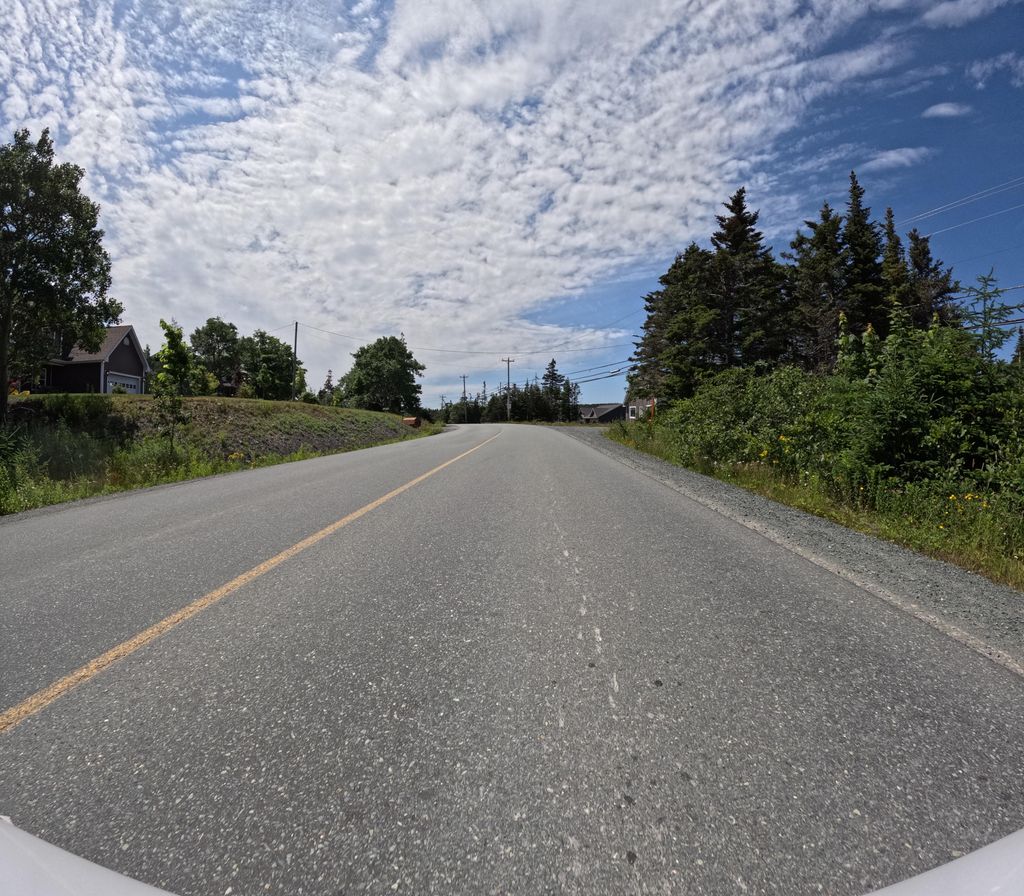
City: st_johns